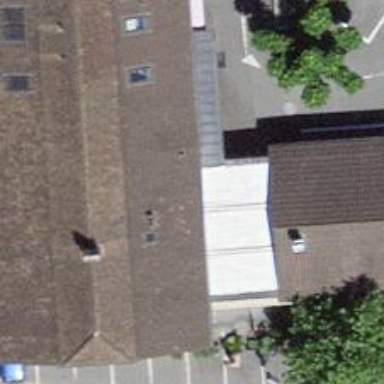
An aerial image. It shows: Restaurant.